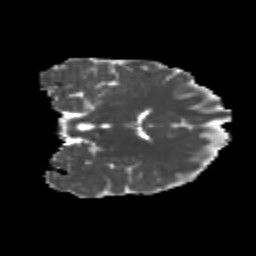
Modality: MD
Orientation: coronal
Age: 22
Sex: female
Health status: healthy
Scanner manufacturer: philips
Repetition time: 7.384 s
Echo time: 0.08599 s